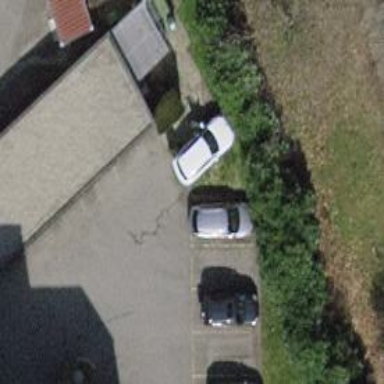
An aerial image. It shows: Driveway.